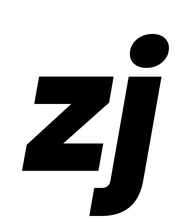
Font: Poppins-ExtraBoldItalic